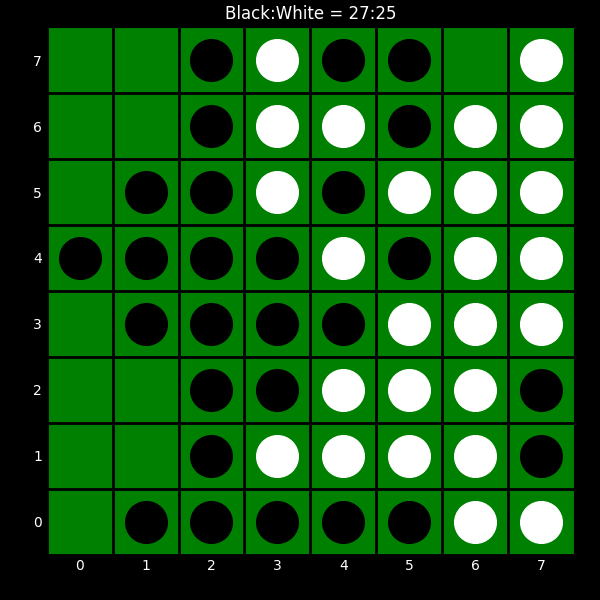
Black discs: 27
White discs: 25